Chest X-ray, PA view. Patient: 42 years old, sex M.
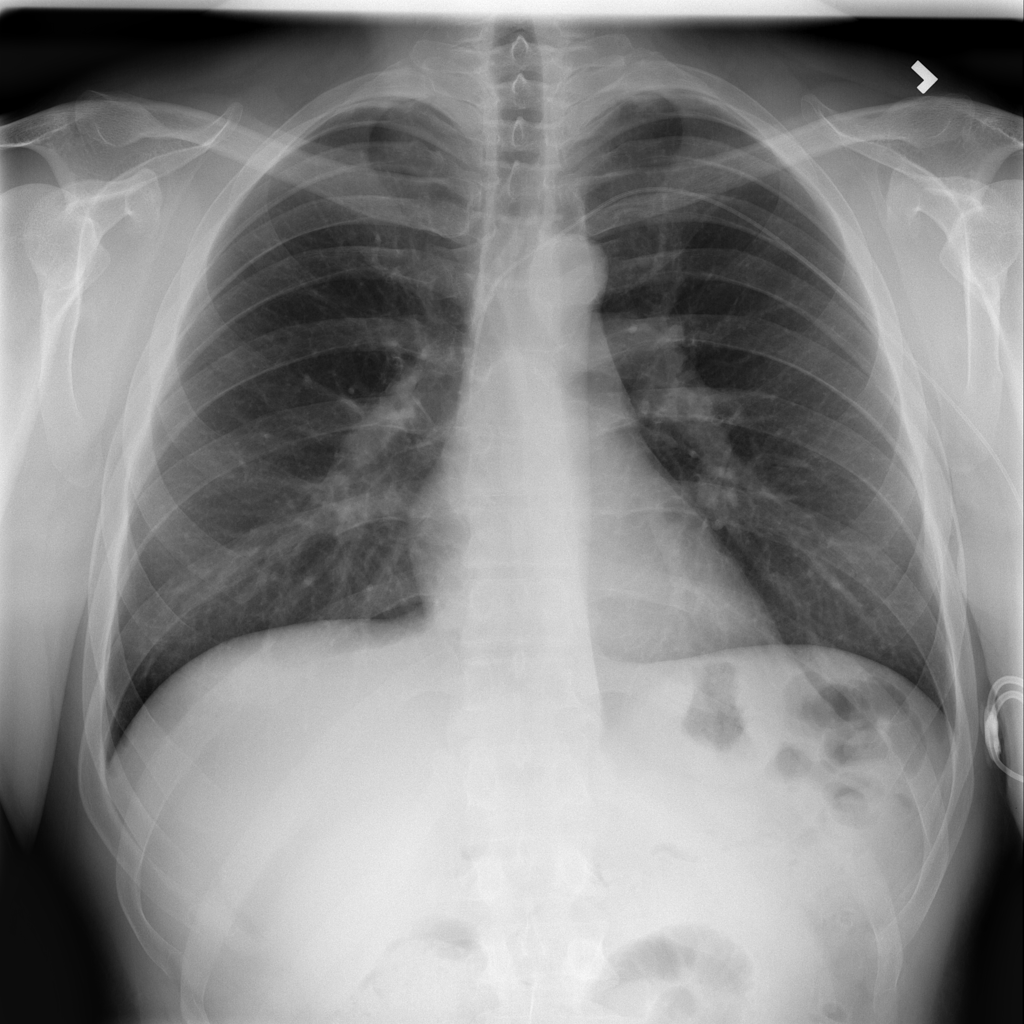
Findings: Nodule